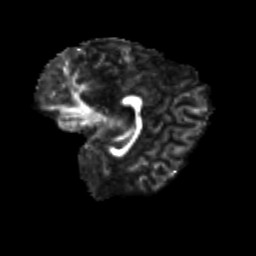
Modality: FA
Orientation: sagittal
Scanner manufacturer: siemens
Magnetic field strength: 3 T
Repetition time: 9.2 s
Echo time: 0.084 s